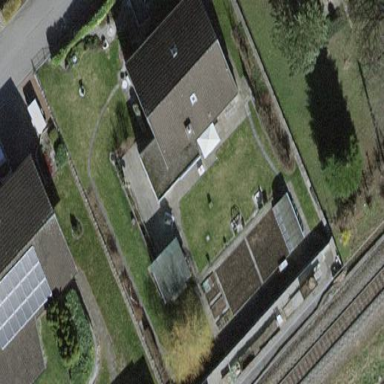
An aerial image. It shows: Simple and straightforward house.